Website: apple
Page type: customer-info-address
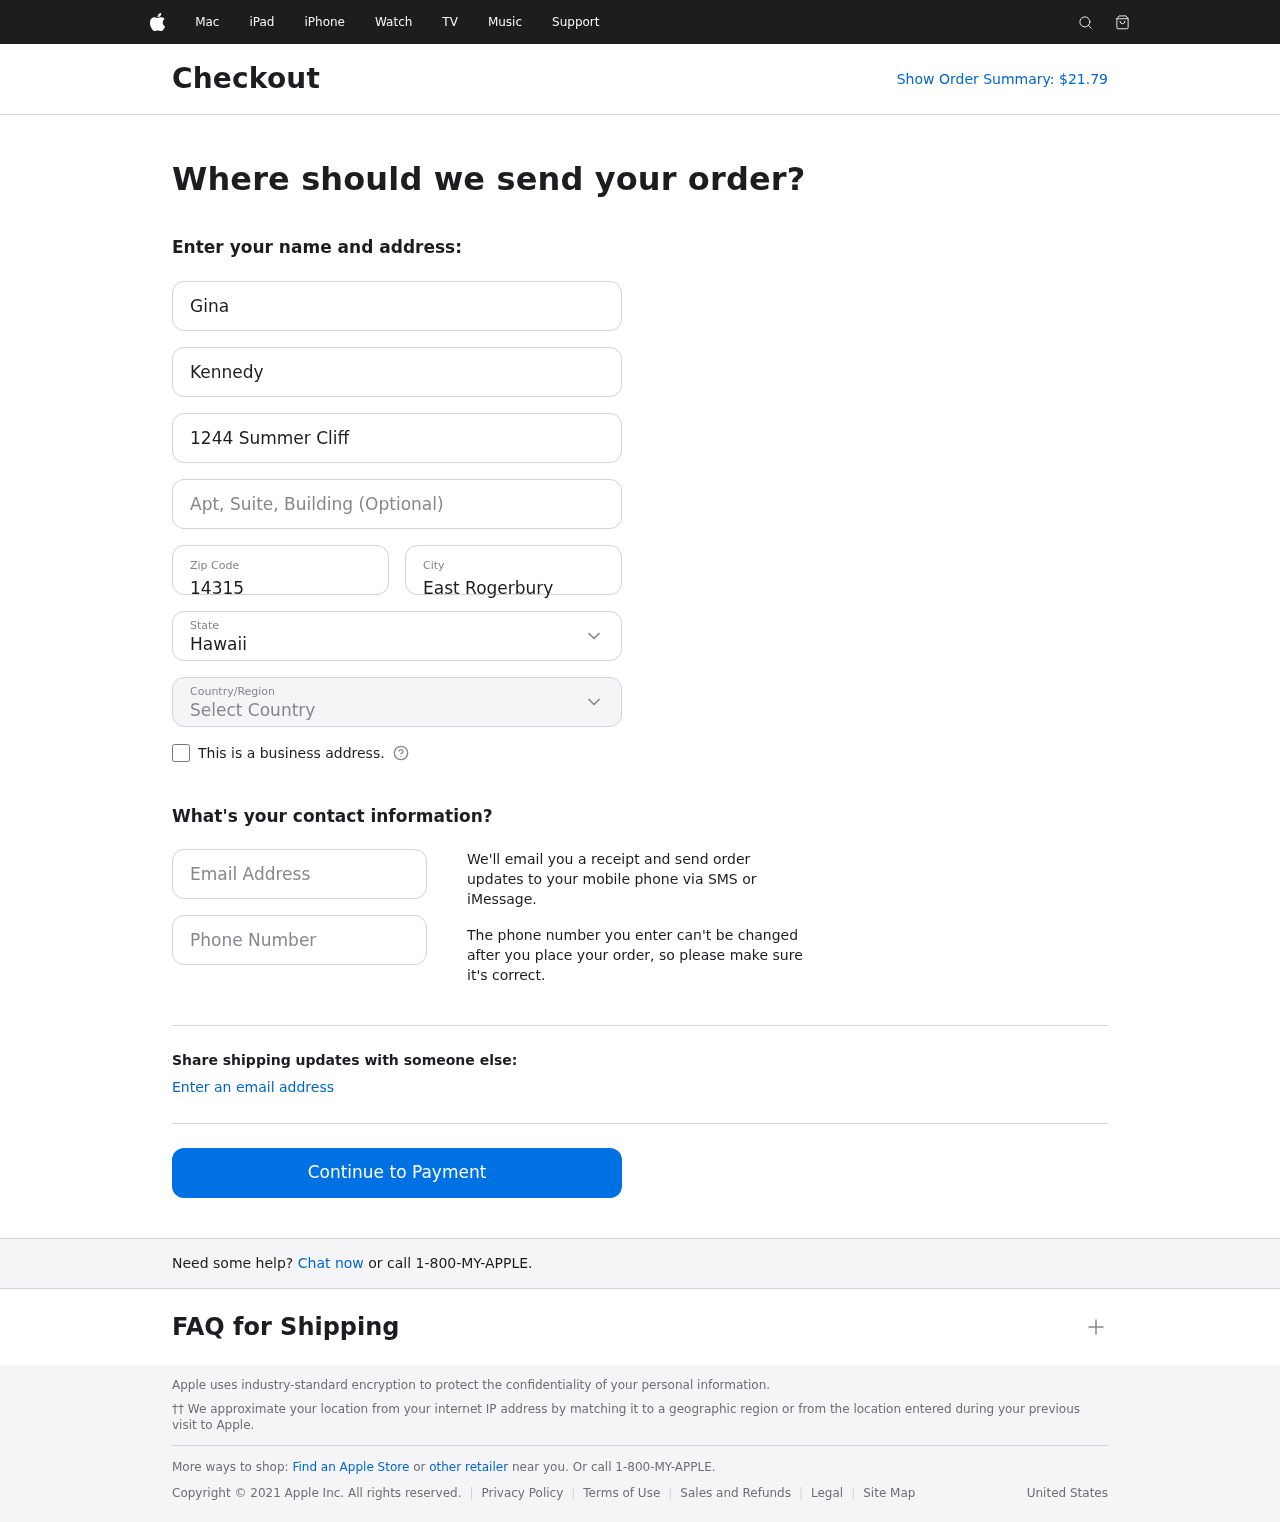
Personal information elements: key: PII_CITY
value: East Rogerbury
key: PII_COUNTRY
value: United States
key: PII_EMAIL
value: ginakennedy@yahoo.com
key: PII_FIRSTNAME
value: Gina
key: PII_LASTNAME
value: Kennedy
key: PII_PHONE
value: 9154444712
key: PII_POSTCODE
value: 14315
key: PII_STATE
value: Hawaii
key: PII_STREET
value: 1244 Summer Cliff
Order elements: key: ORDER_TOTAL
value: Show Order Summary: $21.79